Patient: sex M, age 44
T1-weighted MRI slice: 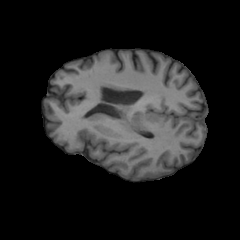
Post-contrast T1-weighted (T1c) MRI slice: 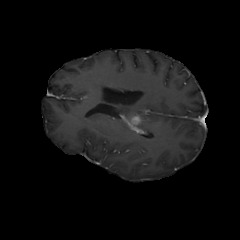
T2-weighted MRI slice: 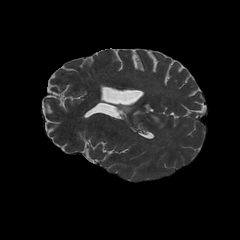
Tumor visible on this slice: yes
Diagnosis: Glioblastoma, IDH-wildtype
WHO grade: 4